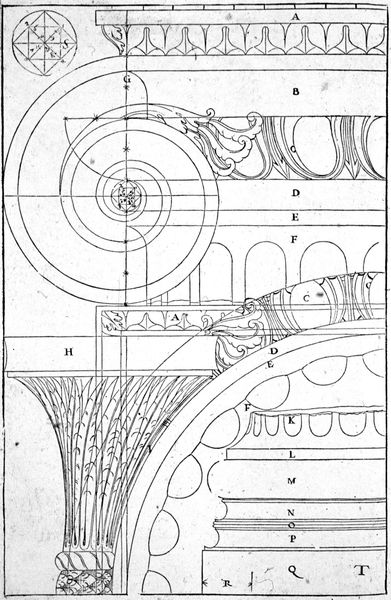
Titel: I Quattro Libri della Architettura, Buch I, Kap. 16 Über die ionische Ordnung (Kapitell und Basis: Detail)
Künstler: Andrea Palladio
Institution: (Seriendruck)
Schlagwörter: blätter, kämpfer, weiß, ausschnitt, grau, pfeiler, schwarz, skizze, säule, zeichnung, rose, muster, ornament, architektur, sockel, kreis, schiff, ansicht, bogen, grafik, graphik, linien, rundbogen, detail, ornamente, seitenansicht, verzierung, bögen, penis, komposit, antike, buch, druck, druckgraphik, seite, schwarzweiß, buchstaben, entwurf, architrav, kapitell, ranke, fries, sims, schnörkel, gesims, kehle, voluten, gotisch, ionisch, konstruktion, volute, basis, dorisch, konkav, konvex, schnecke, vorlage, skizzen, verzeirung, drehung, laufender hund, querschnitt, spirale, geometrie, wulst, bau, gedruckt, details, mäander, bezeichnung, legende, verziehrung, akantus, massstab, aufriss, architekturzeichnung, grundriß, rotunde, kämpferplatte, durchschnitt, maße, rocaille, anleitung, skitze, kompass, alphabet, messen, diagramm, eierstock, h, komüa, pei, musterblatt, riles